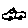
Label: car